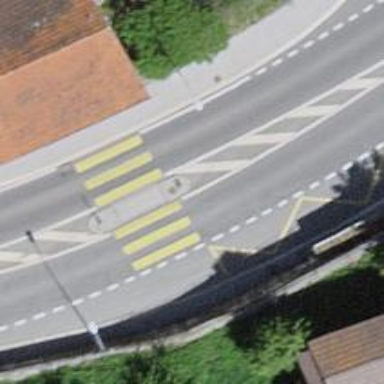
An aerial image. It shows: Marked footway crossing with central island.